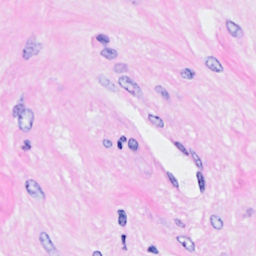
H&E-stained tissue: Breast